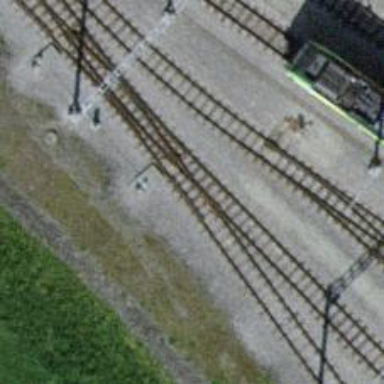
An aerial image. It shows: Narrow-gauge railway yard with electrified tracks using contact line.